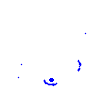
Particle: pion